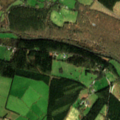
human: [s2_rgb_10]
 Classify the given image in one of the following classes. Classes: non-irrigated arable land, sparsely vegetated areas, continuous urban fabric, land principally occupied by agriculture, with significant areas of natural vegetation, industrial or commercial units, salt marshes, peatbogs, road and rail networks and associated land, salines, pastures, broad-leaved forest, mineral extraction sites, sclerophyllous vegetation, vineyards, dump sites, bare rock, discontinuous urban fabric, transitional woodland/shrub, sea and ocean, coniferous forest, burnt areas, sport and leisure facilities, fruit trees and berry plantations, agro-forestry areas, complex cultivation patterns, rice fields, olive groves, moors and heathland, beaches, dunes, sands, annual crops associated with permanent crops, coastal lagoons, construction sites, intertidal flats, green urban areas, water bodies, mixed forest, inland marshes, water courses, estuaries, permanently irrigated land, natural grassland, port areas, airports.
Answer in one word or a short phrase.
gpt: pastures, land principally occupied by agriculture, with significant areas of natural vegetation, coniferous forest, mixed forest